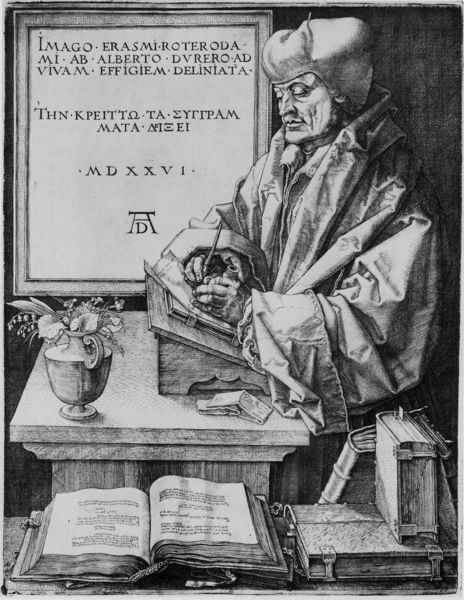
Titel: Bildnis des Erasmus von Rotterdam
Künstler: Albrecht Dürer
Institution: (Seriendruck)
Schlagwörter: dunkel, feder, hand, kopf, mann, schatten, umhang, weiß, sitzen, blume, blumen, grau, hell, holz, hut, licht, mund, nase, profil, schwarz, tisch, zimmer, blick, haube, kappe, mütze, augen, bibel, falten, kragen, rahmen, stehen, stein, ärmel, bildnis, hände, portrait, porträt, signatur, gewand, interieur, kutte, mantel, blatt, kinn, renaissance, vase, kopfbedeckung, holzschnitt, schrift, wangen, bücher, papier, grafik, graphik, linien, bank, rand, tafel, dichter, ernst, inschrift, streng, zahlen, strauss, deutsch, stube, faltenwurf, podest, ad, lider, kante, stütze, buch, zettel, scheiben, druck, initialen, holzstich, radierung, stich, seite, text, buchstaben, schriften, schriftsteller, manschetten, stift, tinte, pult, einband, heft, initialien, bucheinband, buchrücken, seiten, schreiben, griechisch, mittelalter, bibliothek, gelehrter, dürer, schreiber, schreibpult, schreibstube, griffel, maiglöckchen, kupferstich, zeichner, abbildung, beschreibung, schnallen, federkiel, latein, stick, schrifttafel, rotterdam, straffur, albrecht, albrecht dürer, erasmus, erasmus von rotterdam, finger mütze, griechsich, hintergrunf, konznetration, kopfbedekung, mantelaufshcalg, verfassen, füller, wase, böumen, künster, federhalter, renaisance, enschen, 1526, tagfel, shreiben, rholzstich, erasmus von rotterdamm, scheiben stift